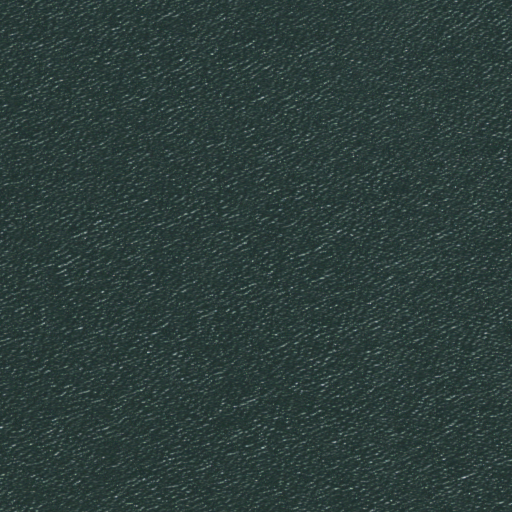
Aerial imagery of island in South Dakota named Pascals Island (historical) containing only open water